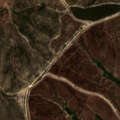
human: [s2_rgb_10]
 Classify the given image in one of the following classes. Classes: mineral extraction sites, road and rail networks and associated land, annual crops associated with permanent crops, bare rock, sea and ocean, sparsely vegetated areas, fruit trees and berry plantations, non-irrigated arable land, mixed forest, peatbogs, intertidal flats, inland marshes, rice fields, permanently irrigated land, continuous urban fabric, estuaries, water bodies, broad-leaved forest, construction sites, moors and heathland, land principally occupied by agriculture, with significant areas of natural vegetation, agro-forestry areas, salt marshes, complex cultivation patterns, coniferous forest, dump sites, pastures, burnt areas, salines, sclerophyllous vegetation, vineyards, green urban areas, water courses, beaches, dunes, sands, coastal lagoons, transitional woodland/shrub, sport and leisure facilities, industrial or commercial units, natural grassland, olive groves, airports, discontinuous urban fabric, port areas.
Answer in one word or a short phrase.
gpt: non-irrigated arable land, rice fields, pastures, agro-forestry areas, broad-leaved forest, transitional woodland/shrub